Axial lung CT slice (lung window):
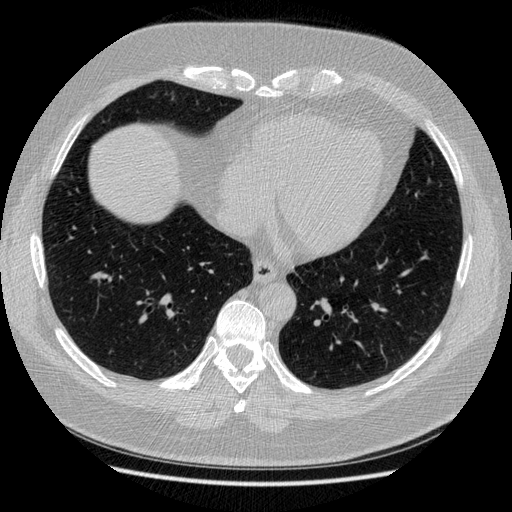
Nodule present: no